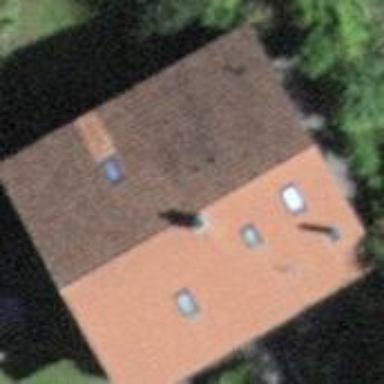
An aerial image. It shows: Residential building.